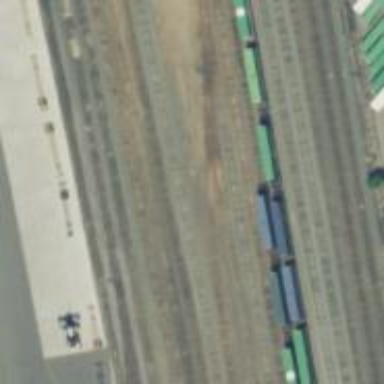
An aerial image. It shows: Railway yard used for servicing trains.